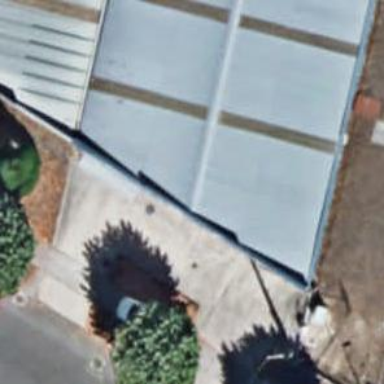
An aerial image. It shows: Warehouse building.